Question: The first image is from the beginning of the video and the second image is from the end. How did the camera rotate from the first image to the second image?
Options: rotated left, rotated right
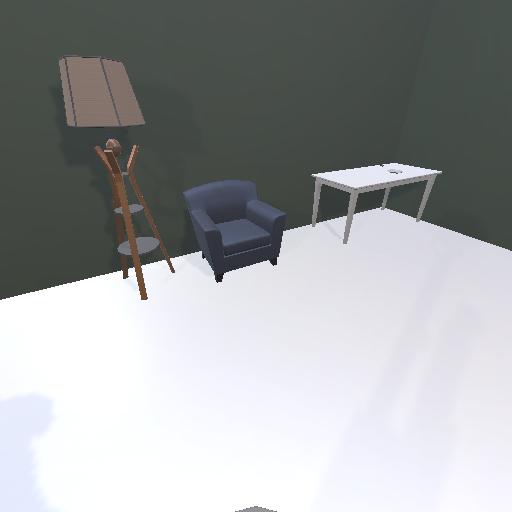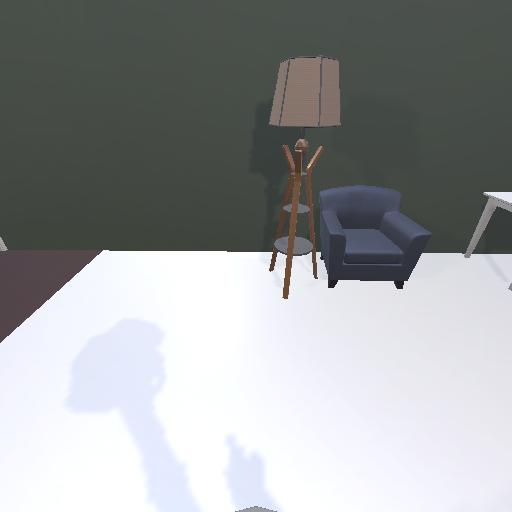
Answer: rotated left